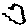
Label: zigzag